Question: Searched and found many results and tried everything but couldnt figure it out!
Created an app in VS 2008 and published to an existing iis6 server and works fine.
We just got a new Windows 2008 RC2 server with iis7.5 and when I publish there I get this error (on the local machine)

I installed the AJAX Libs and toolkit also tried adding things to the web.config.
I can provide any necessary information.
Thanks!
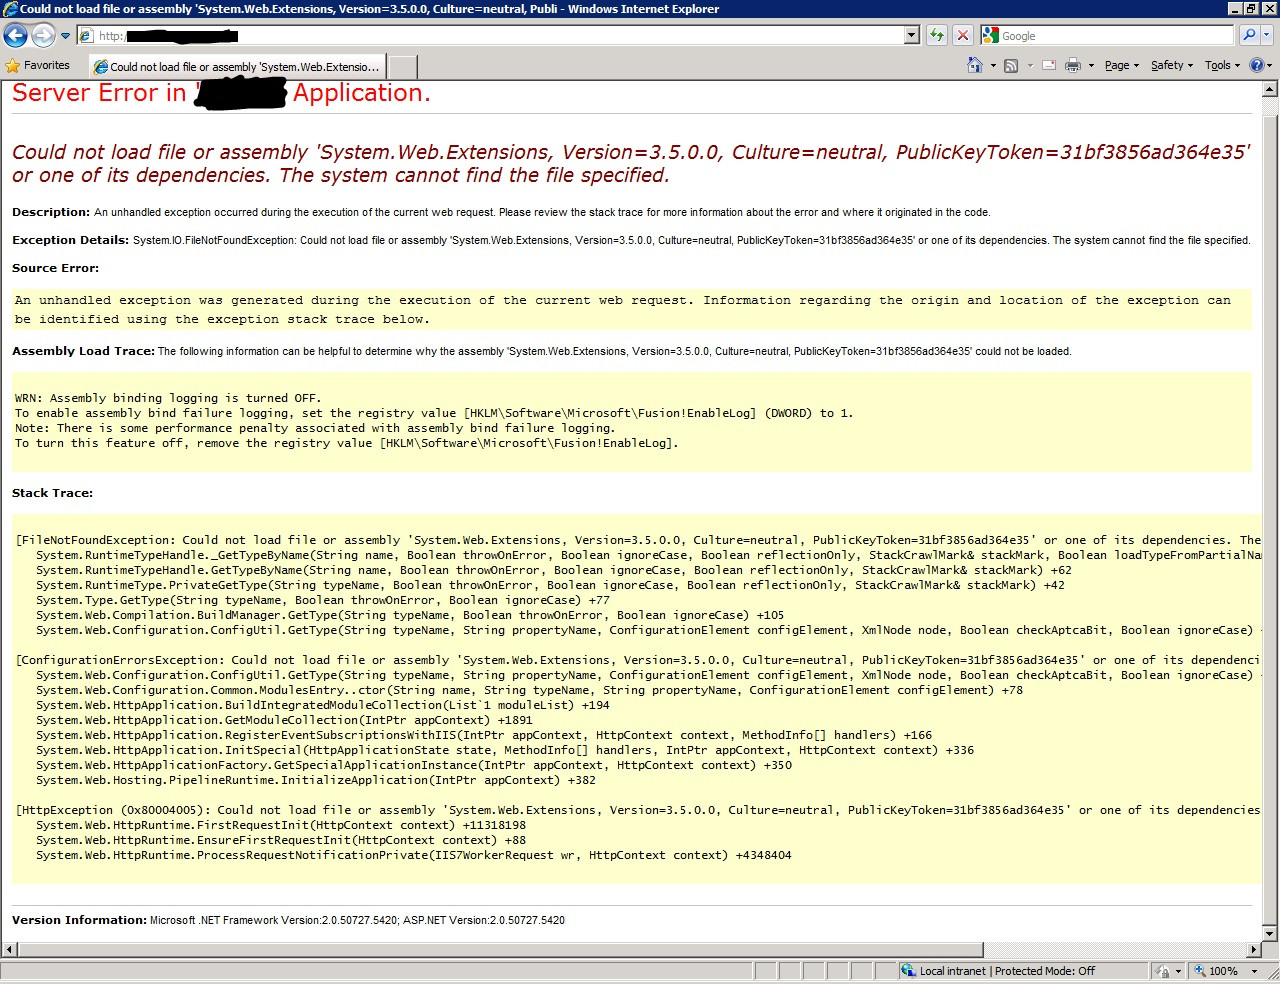
Answer: You might need to install .NET 3.5. IT's not by default.
This is as per: <URL>
Verify this one and if already installed, check the application pool whether it's .NET 2.0 integrated mode
Start with these and leave a comment on this answer if the problem still exists to try to give more solutions.